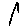
Label: zigzag